Question: I have a basic 'NSRecessedBezelStyle' 'NSButton' added via IB to an 'NSView'. Why is the font messed up in its unselected state? Is this normal?

As you can see, when pushed the recessed button looks fine, but unpressed it's solid black with no shadow. Am I missing something really obvious somewhere? I tried messing around with 'setAttributedTitle' and 'setAttributedAlternateTitle' but that yielded odd results with the push on push off mechanic.
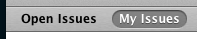
Answer: That is the expected behavior for NSRecessedBezelStyle with the default "Push On Push Off" Type, bezeled in On state, plain text in OFF, additionally you can change the Type so the bezel is only displayed when hovering, here is the code to make it gray.
'''
NSMutableDictionary *attrsDictionary = [NSMutableDictionary dictionaryWithCapacity:1];
[attrsDictionary setObject:[NSColor grayColor] forKey:NSForegroundColorAttributeName];
[attrsDictionary setObject:[NSFont boldSystemFontOfSize:12.0] forKey:NSFontAttributeName];
NSMutableParagraphStyle *paragraph = [[[NSMutableParagraphStyle alloc] init] autorelease];
[paragraph setAlignment:NSCenterTextAlignment];
[attrsDictionary setObject:paragraph forKey:NSParagraphStyleAttributeName];
NSAttributedString *str = [[[NSAttributedString alloc] initWithString:@"Button" attributes:attrsDictionary] autorelease];
[button setAttributedTitle:str];
'''